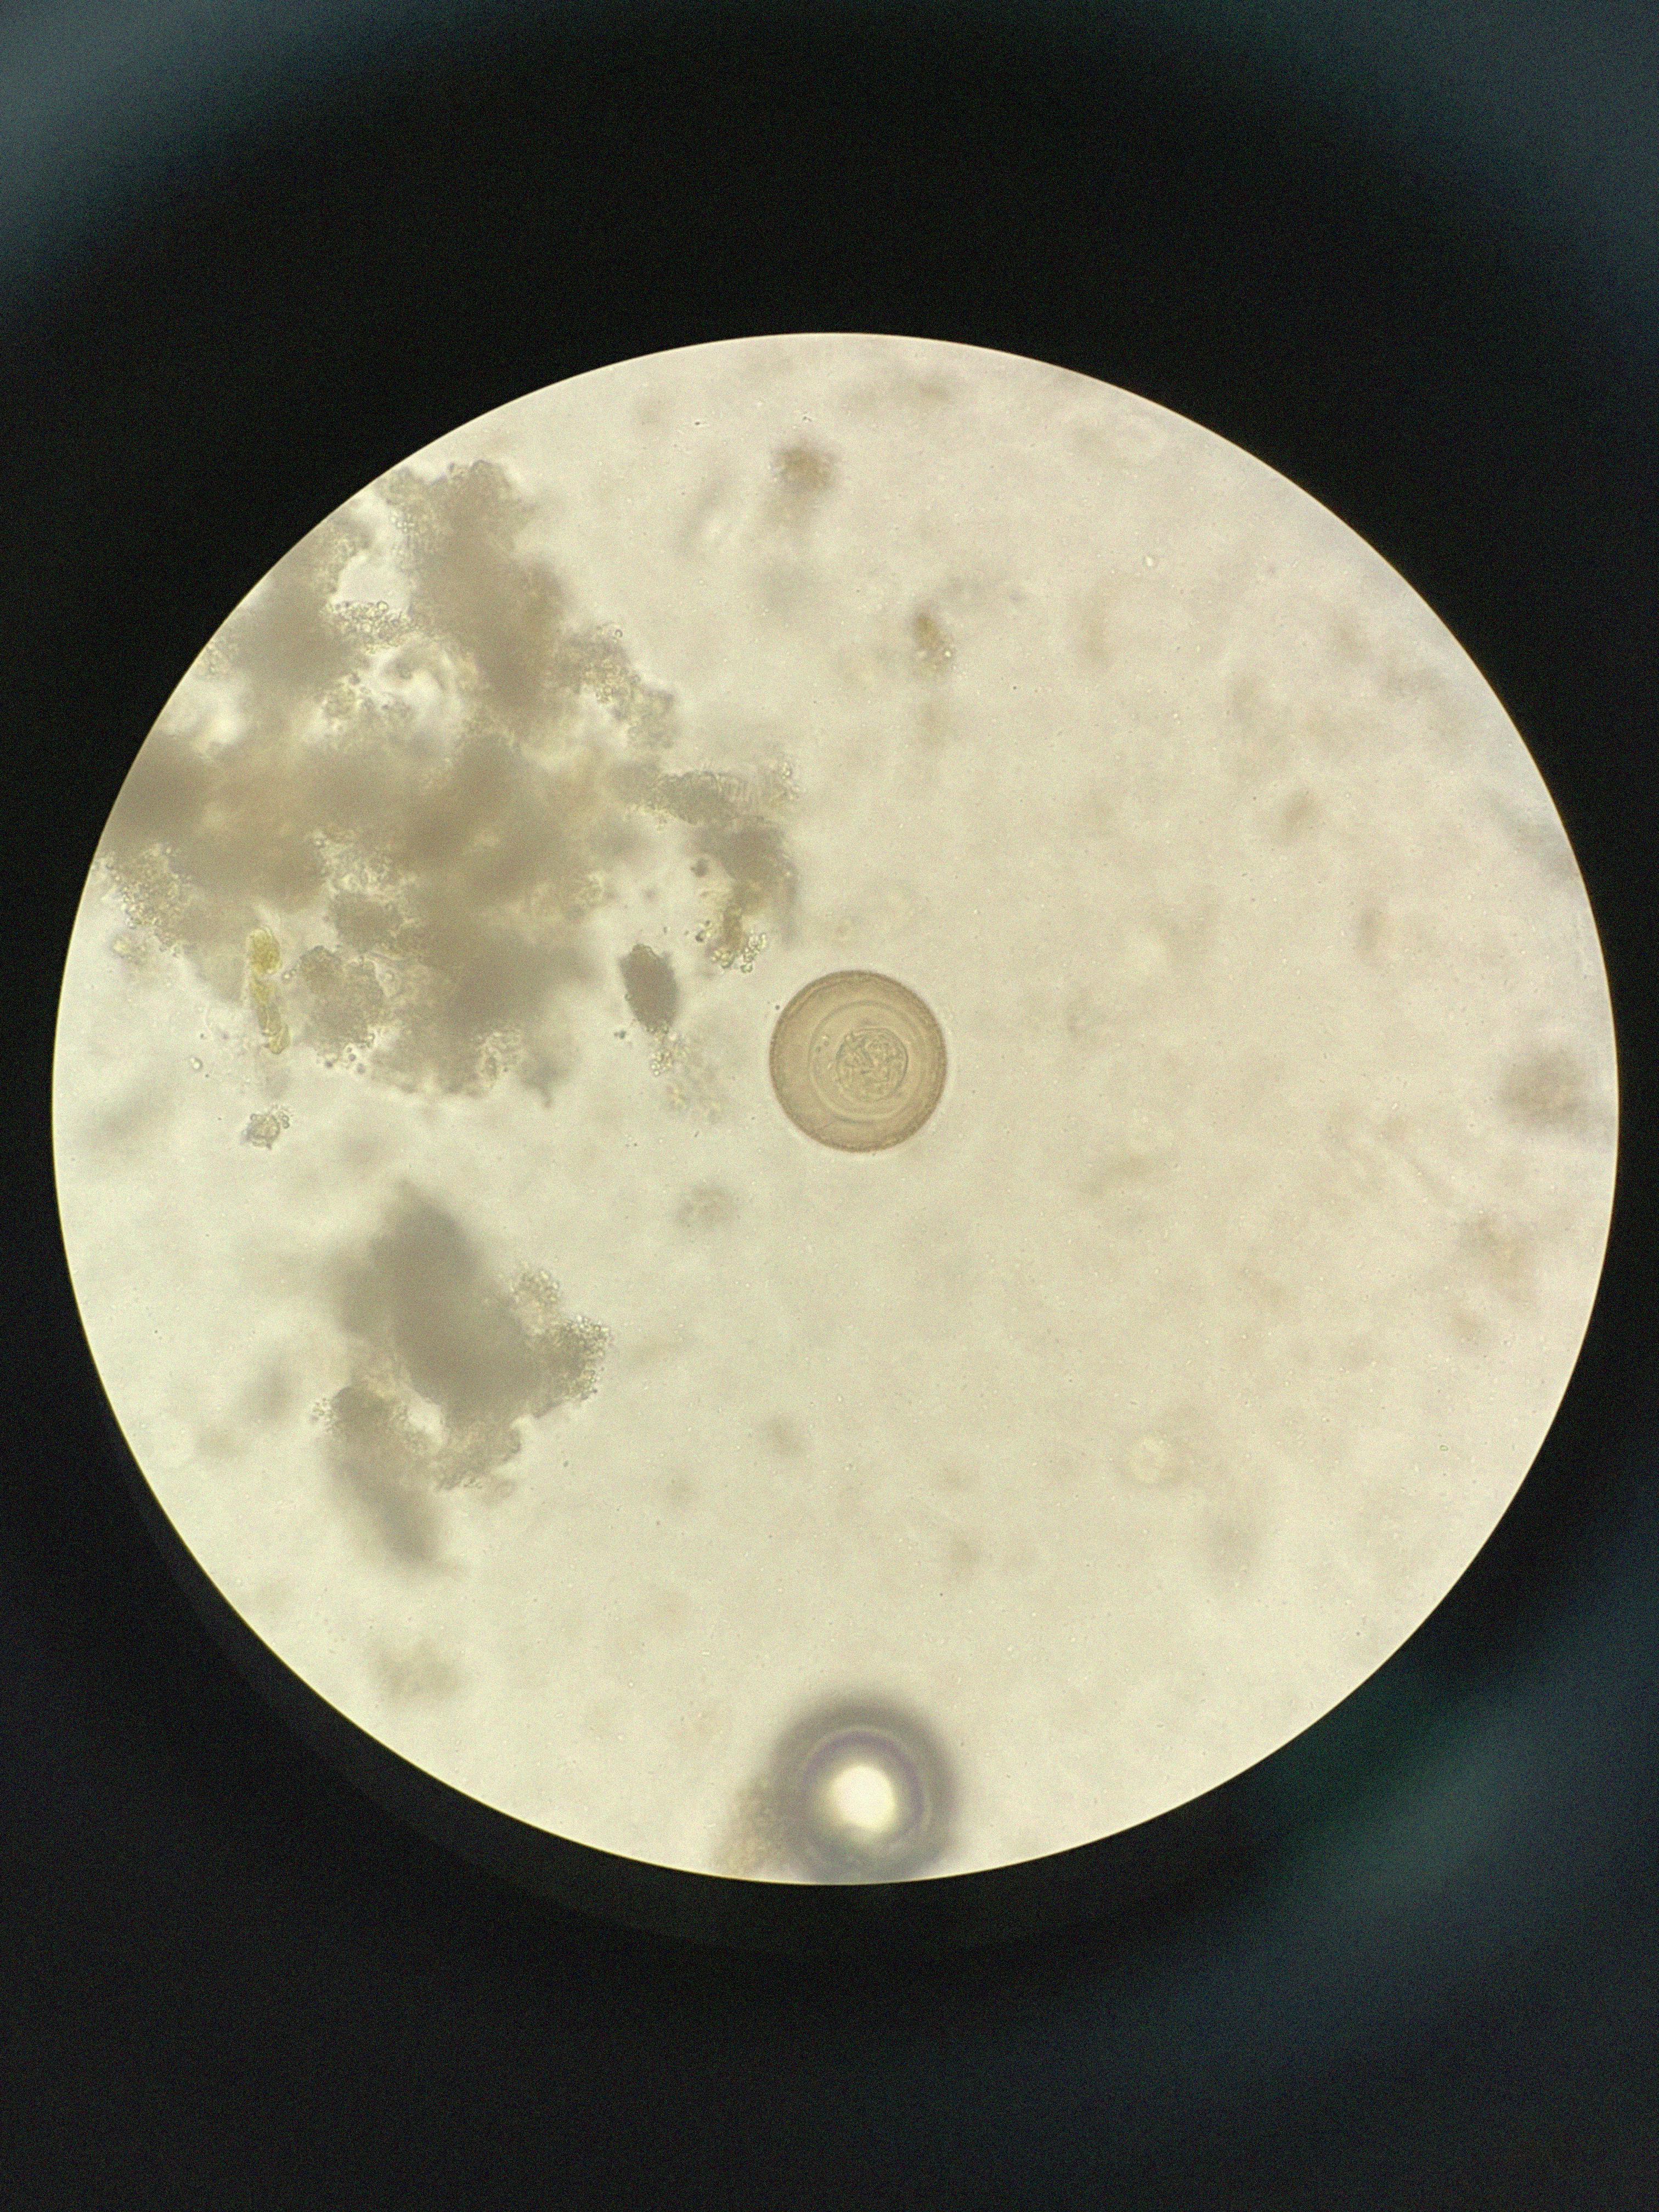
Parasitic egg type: Hymenolepis diminuta